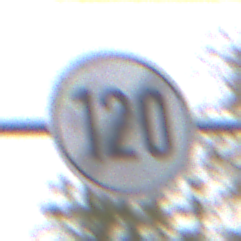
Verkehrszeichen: EndeGeschwindigkeit120
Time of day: Midday
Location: Outdoor (Suburban)
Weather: Overcast
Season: NotSpecified
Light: Natural